Current action and preconditions to check: path_clear

Your task: For each precondition in the list above, predict whether it will hold at this action.

Consider the current scene as observed from the mobile robot's camera, and analyze the predicted future states of all dynamic agents (e.g., people, animals, vehicles, or any moving entities) within the NEXT SECOND.

IMPORTANT: Only answer "very likely" if you are absolutely certain—based on strong, clear evidence—that a dynamic agent will violate the precondition in the predicted future state. Do NOT answer "very likely" for unlikely, ambiguous, or low-probability risks.

Ask yourself for each precondition: Is there a high probability, with clear and convincing evidence, that the predicted future states of any dynamic agent will interfere with the predicted future state of the currently executing action within the NEXT SECOND, causing that precondition to fail?

Assess the risk level based on these predictions. Use "likely" or "very likely" if motions create a clear risk of interference.

Use "neutral" or "improbable" if agents are nearby but their predicted paths are clearly diverging or non-conflicting.

Failure Risk Categories: "very improbable", "improbable", "neutral", "likely", "very likely"

Answer Format: Output ONLY the probability_of_failure value from these categories: "very improbable", "improbable", "neutral", "likely", "very likely"

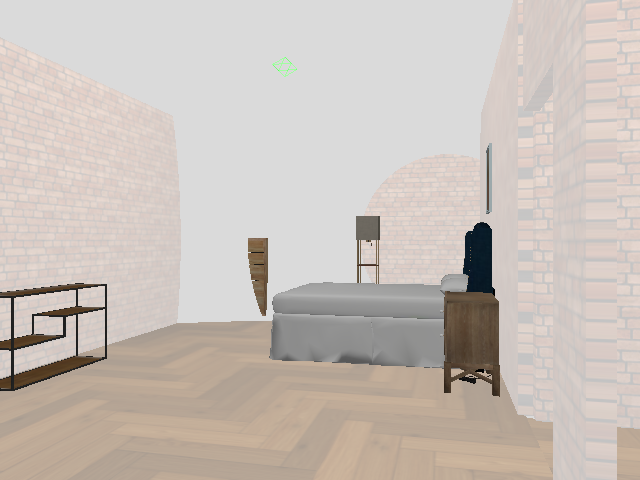

Answer: very improbable